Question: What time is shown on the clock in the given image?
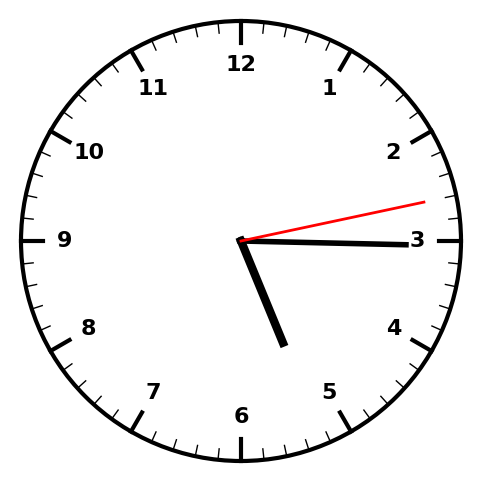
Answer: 05:15:13